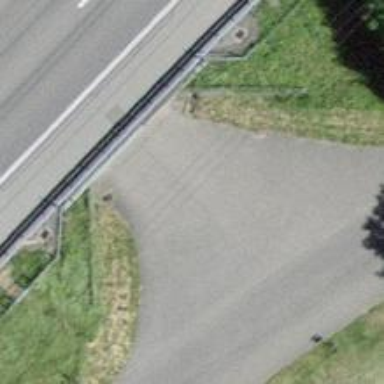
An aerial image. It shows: Road tunnel designed for service vehicles.